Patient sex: M
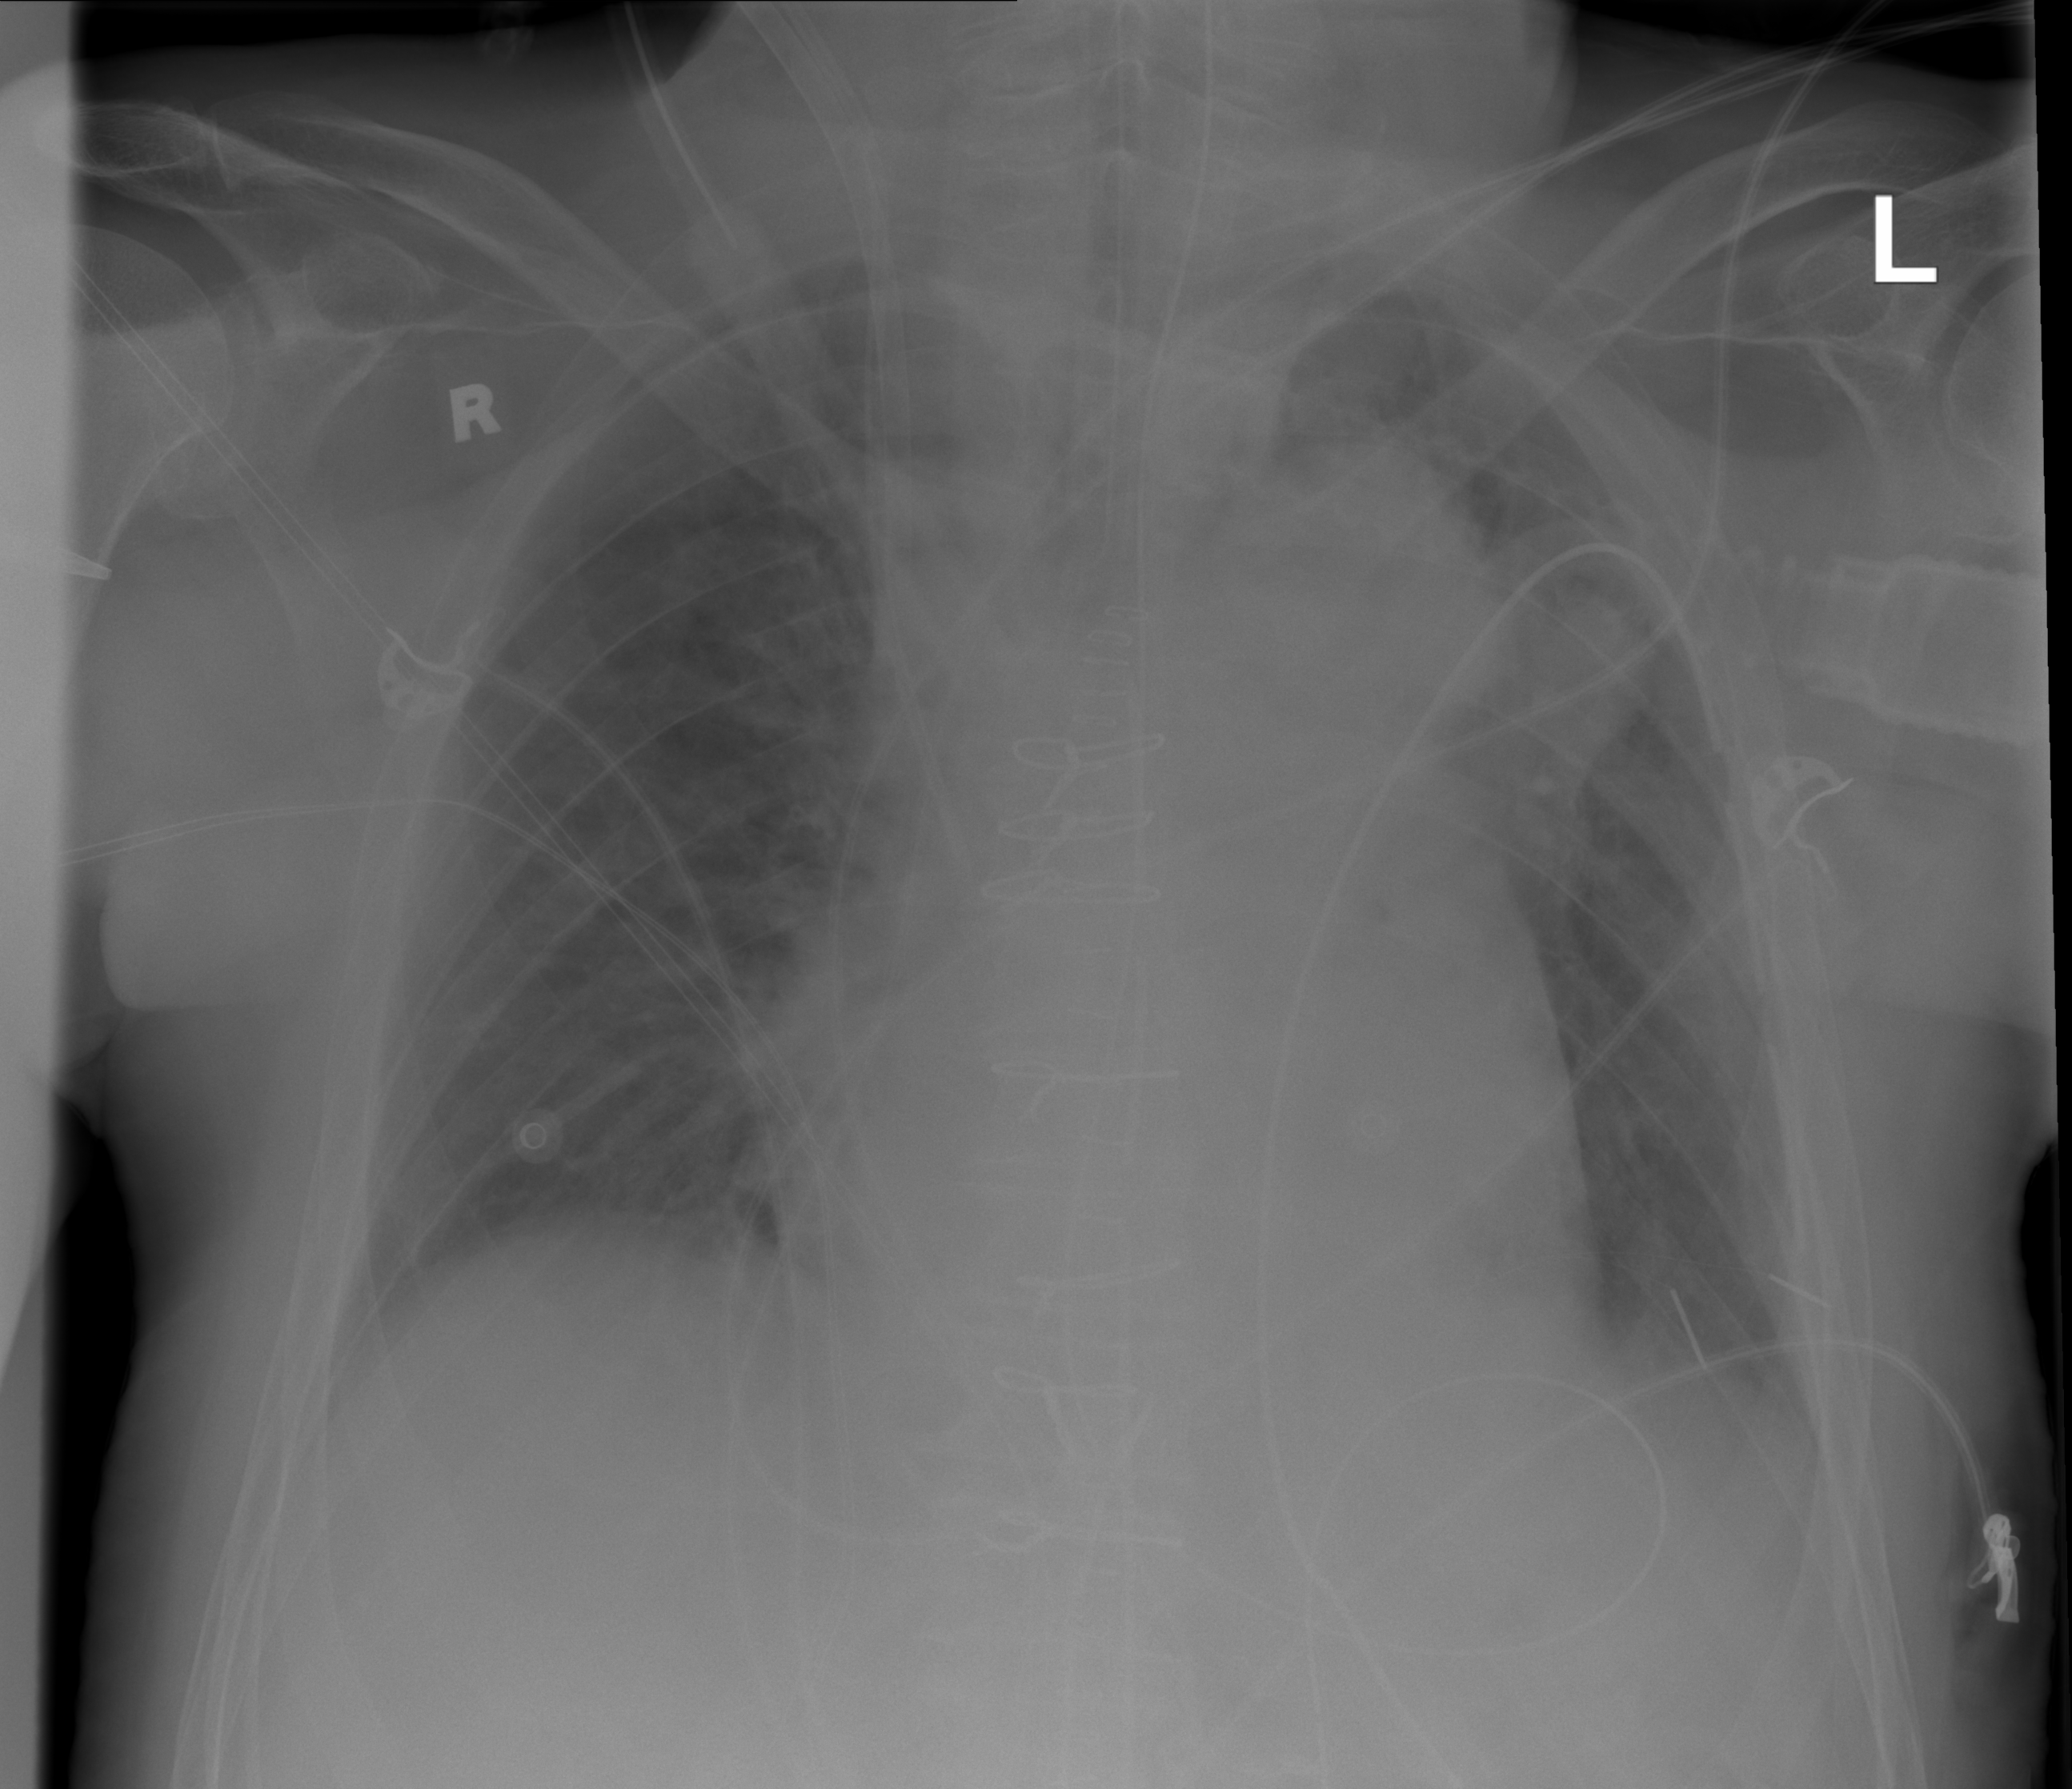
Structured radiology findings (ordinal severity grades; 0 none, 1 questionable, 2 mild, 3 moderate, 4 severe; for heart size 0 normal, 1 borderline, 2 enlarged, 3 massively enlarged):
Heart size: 2
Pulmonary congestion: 2
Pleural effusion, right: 2
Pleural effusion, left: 2
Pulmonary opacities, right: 0
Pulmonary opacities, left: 0
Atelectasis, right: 0
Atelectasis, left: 3